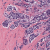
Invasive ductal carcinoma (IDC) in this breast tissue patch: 1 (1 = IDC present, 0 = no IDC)